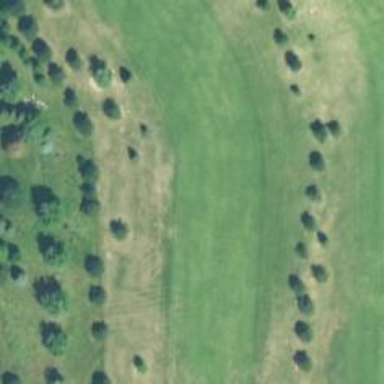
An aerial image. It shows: Golf hole.